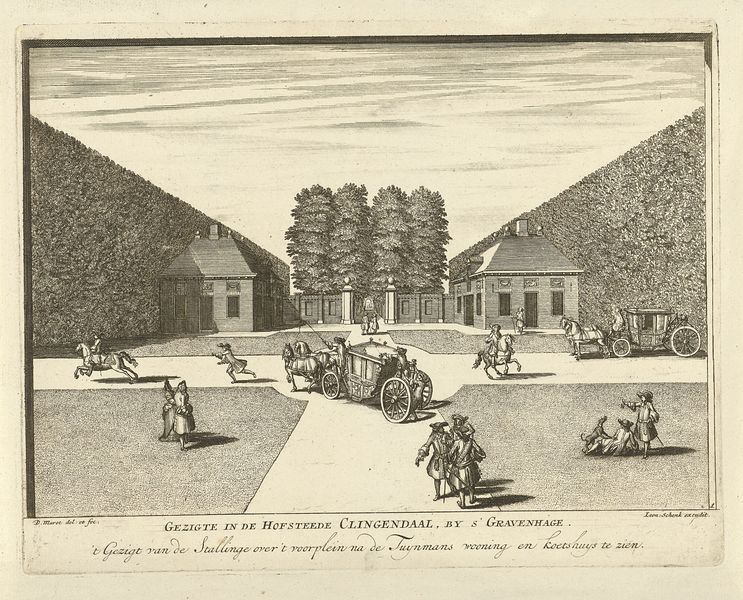
Titel: Hofstede Clingendael bij 's Gravenhage
Künstler: Daniël (I) Marot
Standort: Amsterdam
Institution: Rijksmuseum
Schlagwörter: bäume, grau, court, hat, men, palace, people, soldiers, swords, white, women, black, grey, old, wall, windows, woman, print, clouds, horses, life, man, sky, tree, building, house, landscape, german, houses, roof, street, trees, noble, america, grass, entrance, garden, path, villa, black and white, shadow, dog, dogs, french, couple, british, children, allee, duke, haus, menschen, park, antique, doors, courtyard, ink, square, buildings, gate, manor, mansion, lawn, paths, art, streets, carriage, crossing, home, horse, wagon, tor, play, chimney, lord, royalty, race, text, carriages, coach, weiß, wand, wheels, kutsche, mauer, running, gates, colonial, hunting, reiter, häuser, wealth, hecke, kutschen, yard, gatehouse, spokes, driver, pirate, waggon, soldat, hedge, carrage, pathways, chasing, nobles, adel, race horse, militär, hedges, ger,an, clingendaal, wache, gezigte